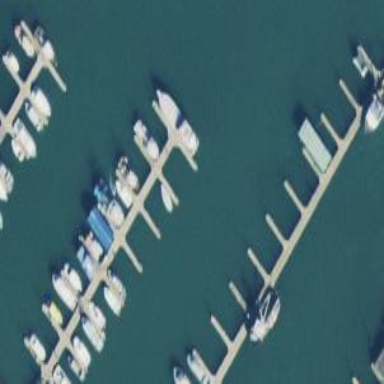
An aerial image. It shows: Pier with mooring facilities.